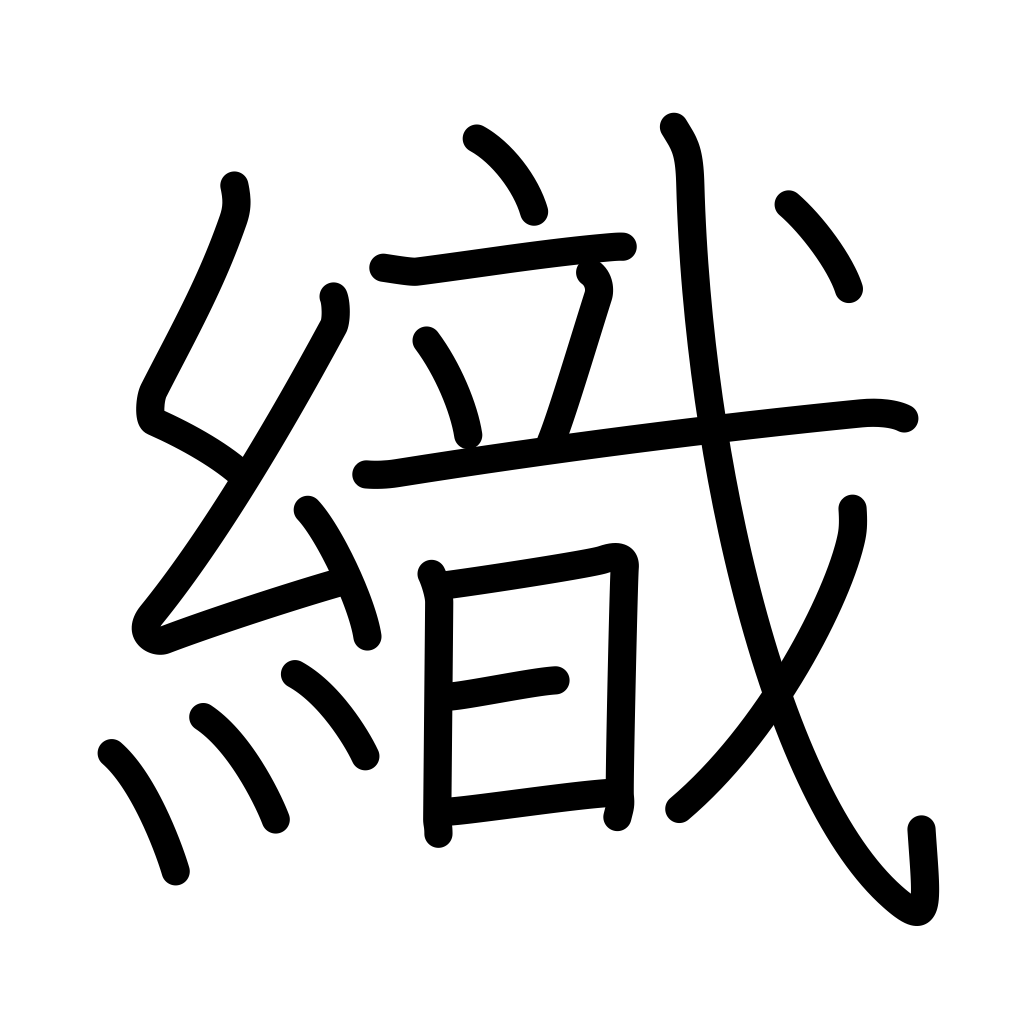
Meaning: weave, fabric